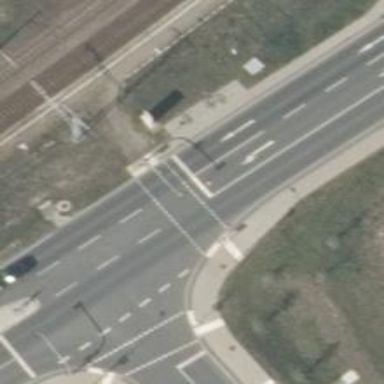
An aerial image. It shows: Road with traffic signals.